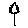
Label: tree